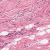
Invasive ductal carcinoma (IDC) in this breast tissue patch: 0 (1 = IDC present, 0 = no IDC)